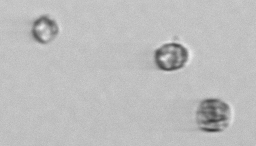
Label: Thalassiosira_sp_aff_mala